Question: I tried to sign in in Eclipse using the Gooel App Engine plugin but after i enter my login info i got a white screen.
(I tried to change to default browser in Eclipse with Chrome to solve the problem but the browser used is ie still.)
I have many projects (GAE) and i use different login info by project

Also, if you right click "View Source" on this white page, you can see, that there are correct answer page from Google. But, this page doesn't show correctly in browser window. So, there are no way to click page's button to complete sign in.
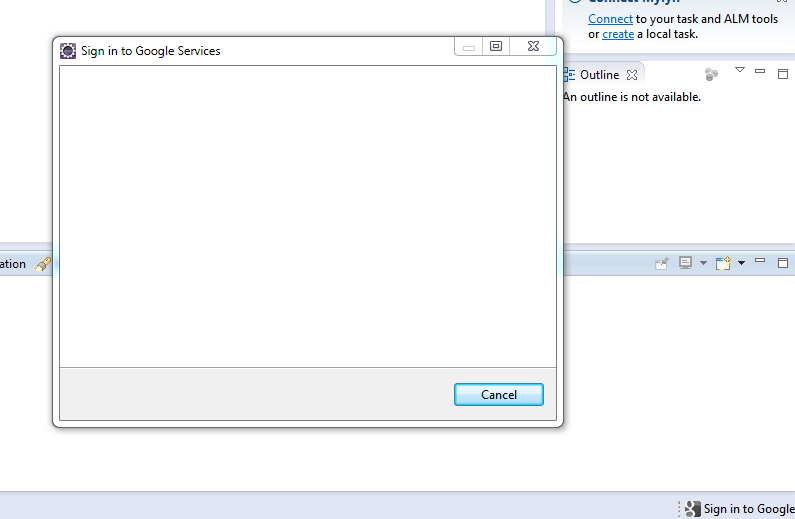
Answer: I had this issue and had to resort to using the command prompt to deploy my project.
From the command prompt (you can use the terminal available in Eclipse) navigate to your project destination and enter the following command:
'''
"C:\Program Filesppengine-java-sdk-1.7.5inppcfg.cmd" update war
'''
If this is the first time you are doing this you should get a prompt requesting your email and password.
Note that if you created your app using Maven you would instead invoke the Maven command:
'''
mvn appengine:update
'''